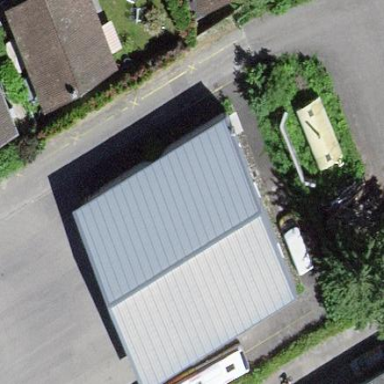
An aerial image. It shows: Industrial building with gabled roof.